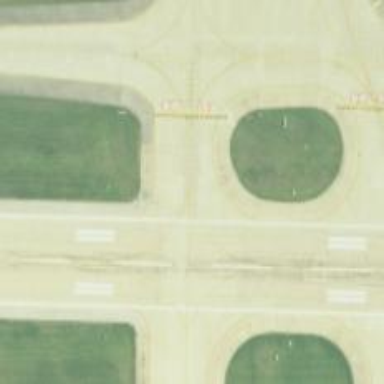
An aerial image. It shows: Image of taxiway at airport.